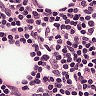
Metastatic tissue present: no